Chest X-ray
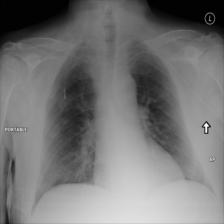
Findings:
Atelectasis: negative
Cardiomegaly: negative
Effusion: negative
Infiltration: negative
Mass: negative
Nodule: negative
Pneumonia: negative
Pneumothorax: negative
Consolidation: negative
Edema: negative
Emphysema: negative
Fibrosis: negative
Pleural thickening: negative
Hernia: negative